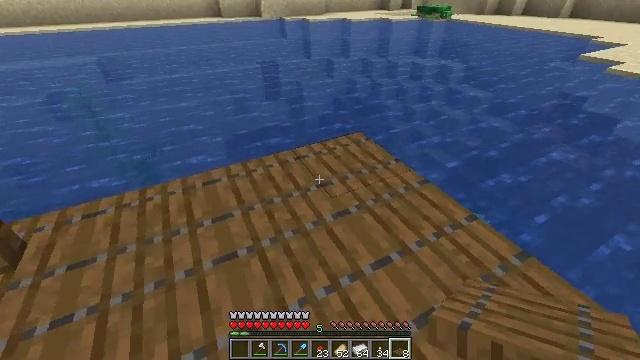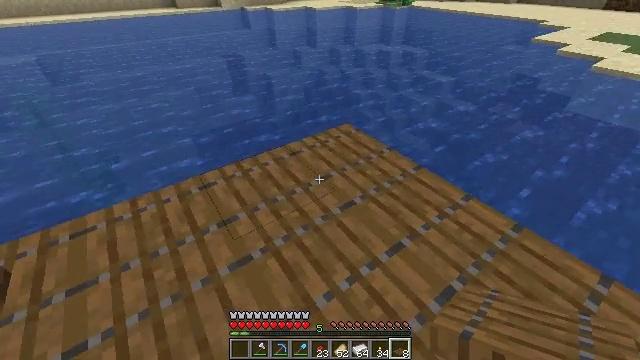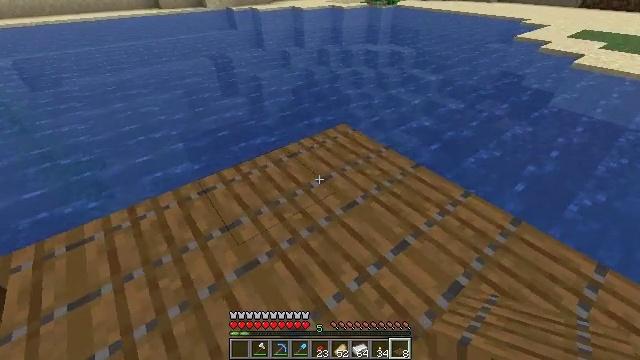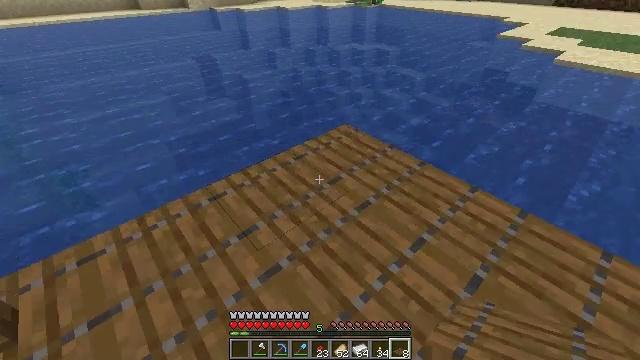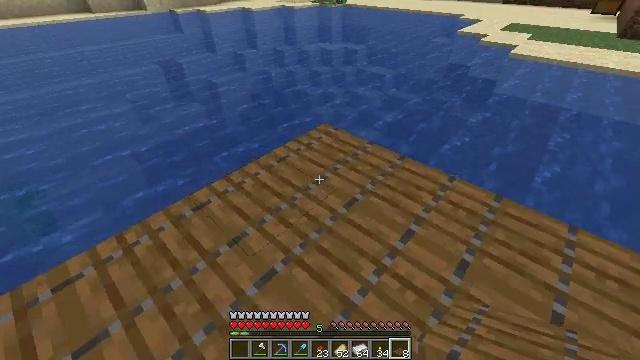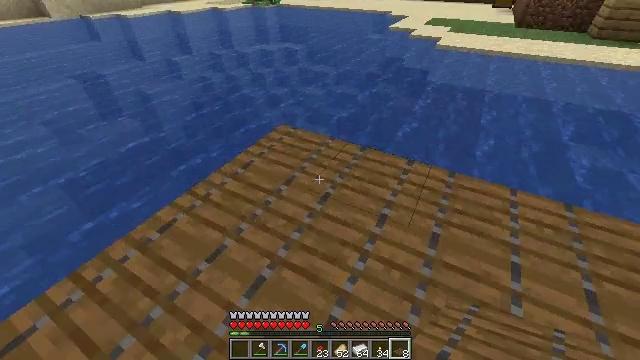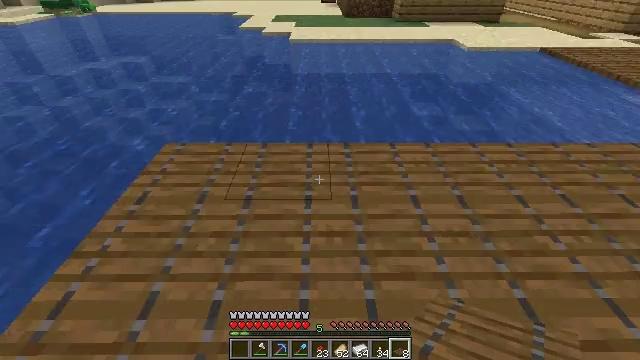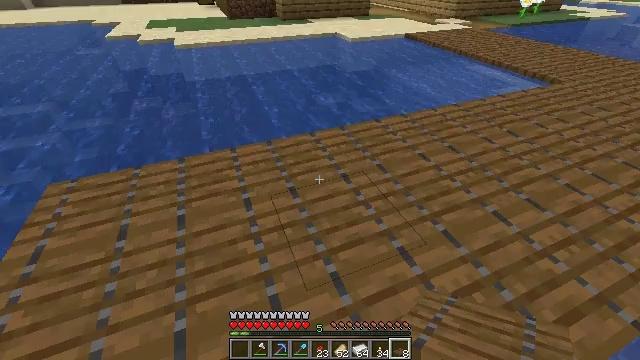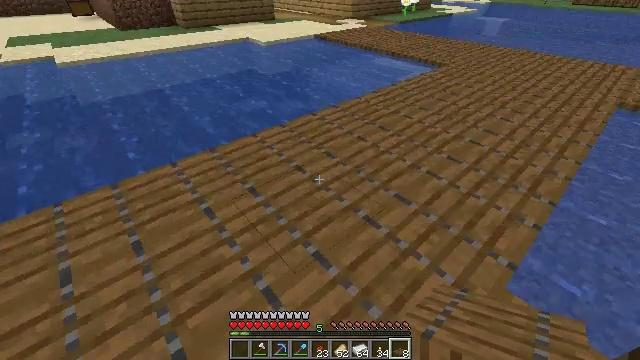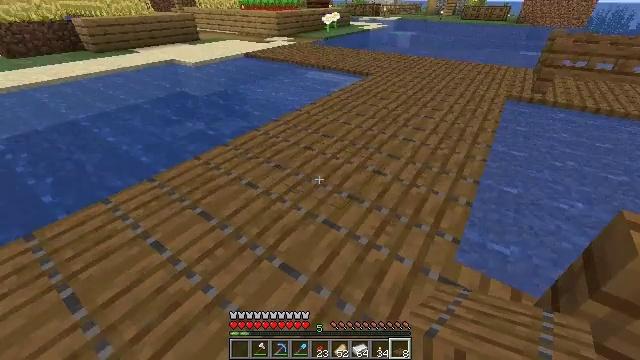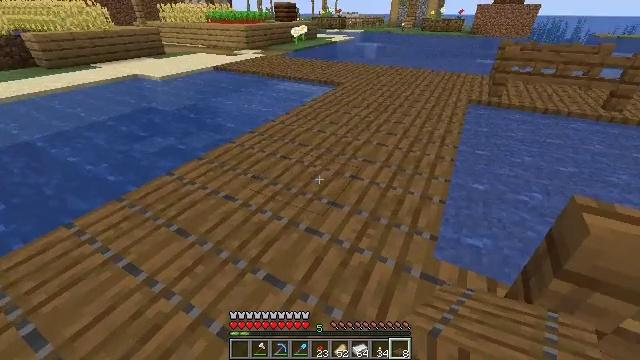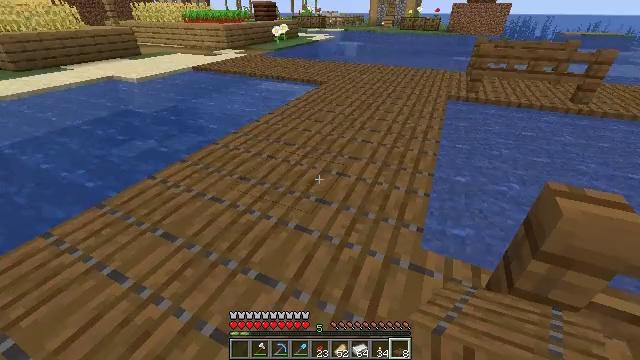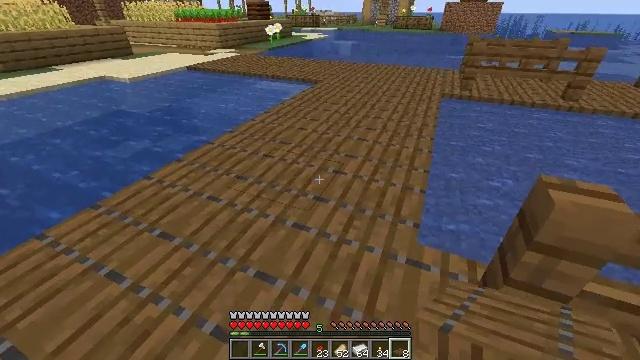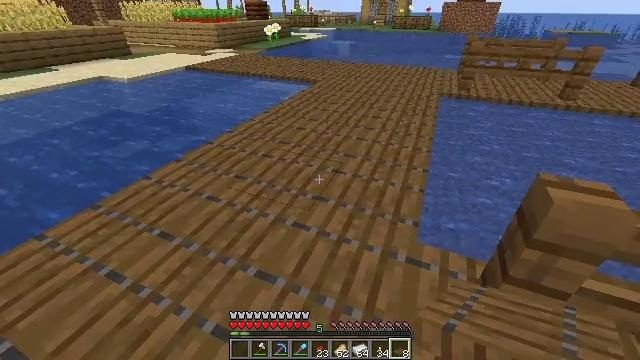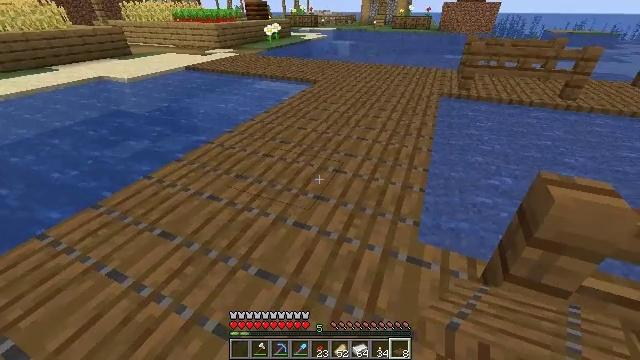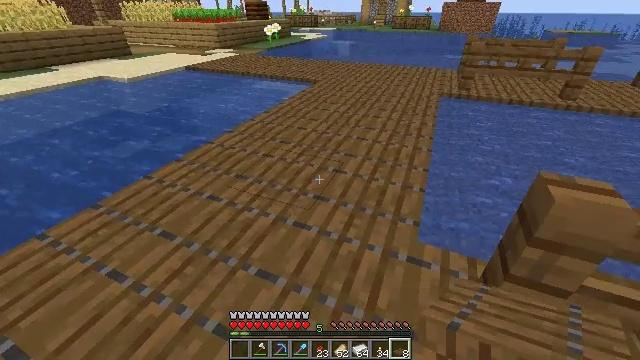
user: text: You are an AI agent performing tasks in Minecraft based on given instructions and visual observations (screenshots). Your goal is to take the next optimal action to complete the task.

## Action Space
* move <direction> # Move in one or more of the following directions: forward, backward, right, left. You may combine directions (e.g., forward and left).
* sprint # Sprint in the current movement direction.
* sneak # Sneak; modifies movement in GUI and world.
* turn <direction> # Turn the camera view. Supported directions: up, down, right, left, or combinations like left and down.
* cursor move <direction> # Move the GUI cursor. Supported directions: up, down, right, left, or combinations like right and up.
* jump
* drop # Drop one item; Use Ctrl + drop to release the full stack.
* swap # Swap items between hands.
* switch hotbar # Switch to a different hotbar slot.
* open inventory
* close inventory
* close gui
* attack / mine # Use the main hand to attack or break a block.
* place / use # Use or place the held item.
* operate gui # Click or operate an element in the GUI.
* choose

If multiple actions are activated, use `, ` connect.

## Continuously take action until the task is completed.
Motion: motion action
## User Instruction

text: Craft a spruce fence gate.
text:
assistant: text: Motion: move left, turn right and down
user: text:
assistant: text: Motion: move left, turn right
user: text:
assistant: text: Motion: move left, turn right
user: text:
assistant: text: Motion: move left, turn right
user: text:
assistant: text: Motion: move left, turn right
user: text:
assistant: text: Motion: move left, turn right
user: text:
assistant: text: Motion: move left, turn right
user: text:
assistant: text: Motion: turn right
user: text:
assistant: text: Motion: turn right and up
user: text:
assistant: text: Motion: turn right and up
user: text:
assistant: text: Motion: turn right
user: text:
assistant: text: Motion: turn right
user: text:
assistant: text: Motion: no_op
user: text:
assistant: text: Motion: no_op
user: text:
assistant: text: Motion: no_op
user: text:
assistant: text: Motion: move left
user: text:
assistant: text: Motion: move left
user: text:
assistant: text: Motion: move left, turn right and up
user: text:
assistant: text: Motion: move left, turn right
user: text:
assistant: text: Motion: move left, turn right
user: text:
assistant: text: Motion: turn right
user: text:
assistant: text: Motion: turn right
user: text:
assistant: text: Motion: turn right
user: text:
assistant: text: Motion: turn right
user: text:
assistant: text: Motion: no_op
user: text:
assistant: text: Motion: no_op
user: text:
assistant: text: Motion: no_op
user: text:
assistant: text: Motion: no_op
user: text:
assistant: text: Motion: no_op
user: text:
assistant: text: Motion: no_op